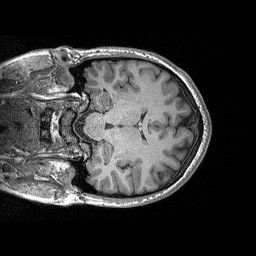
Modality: T1w
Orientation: coronal
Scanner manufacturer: siemens
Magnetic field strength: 3 T
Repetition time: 2.3 s
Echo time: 0.00298 s